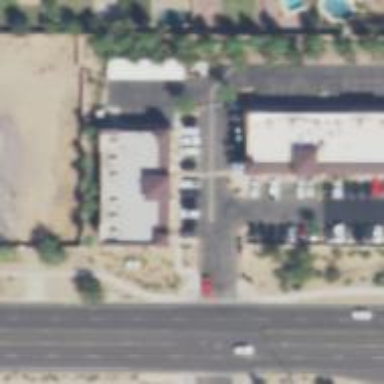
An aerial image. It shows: Swimming pool shop.